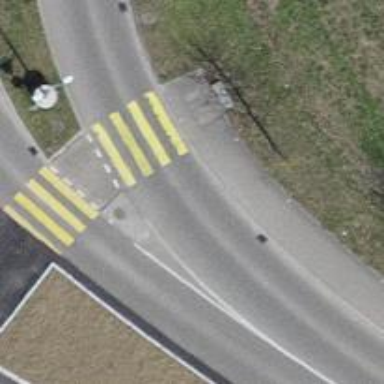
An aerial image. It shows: Marked crossing with yellow zebra markings on the road.